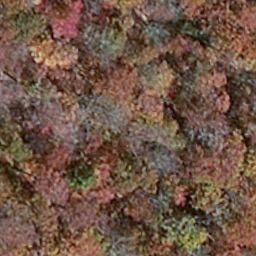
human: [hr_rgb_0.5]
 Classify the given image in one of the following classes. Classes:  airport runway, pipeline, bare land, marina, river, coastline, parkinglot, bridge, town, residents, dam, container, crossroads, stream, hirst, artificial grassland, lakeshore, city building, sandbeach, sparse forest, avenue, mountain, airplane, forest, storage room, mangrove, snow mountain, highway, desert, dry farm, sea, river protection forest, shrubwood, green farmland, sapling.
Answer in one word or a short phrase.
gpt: mangrove